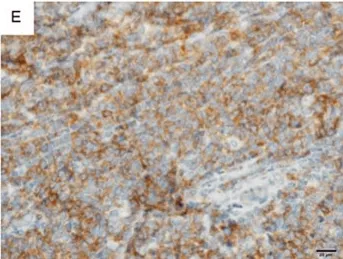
Histopathological examination of pathological cells. CD123. X400).
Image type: pathology (immunostaining)